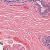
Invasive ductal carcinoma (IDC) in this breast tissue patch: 0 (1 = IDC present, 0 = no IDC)